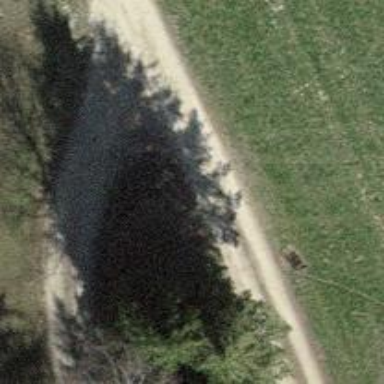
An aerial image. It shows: Gravel track with grade3 tracktype.